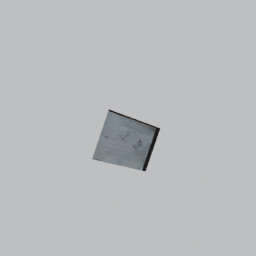
Label: decoration